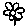
Label: flower